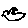
Label: bird